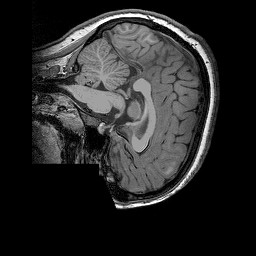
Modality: T1w
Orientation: sagittal
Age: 19
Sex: female
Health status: ill